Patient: sex F, age 38
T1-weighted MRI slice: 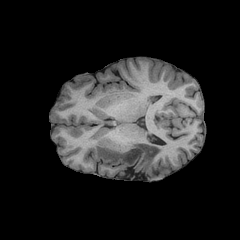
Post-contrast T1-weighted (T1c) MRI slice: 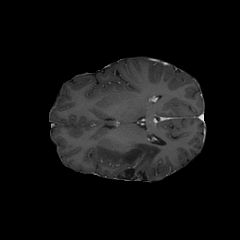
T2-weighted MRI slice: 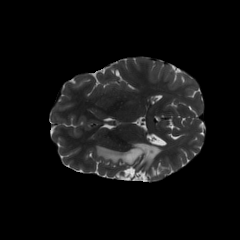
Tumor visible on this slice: yes
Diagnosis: Astrocytoma, IDH-mutant
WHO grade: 3